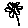
Label: flower